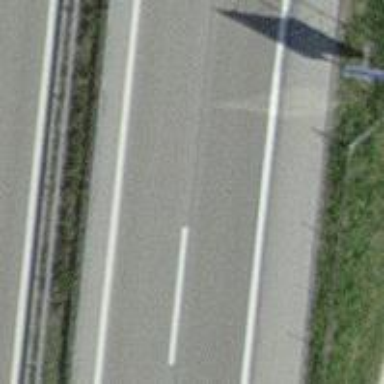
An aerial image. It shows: Asphalt motorway.